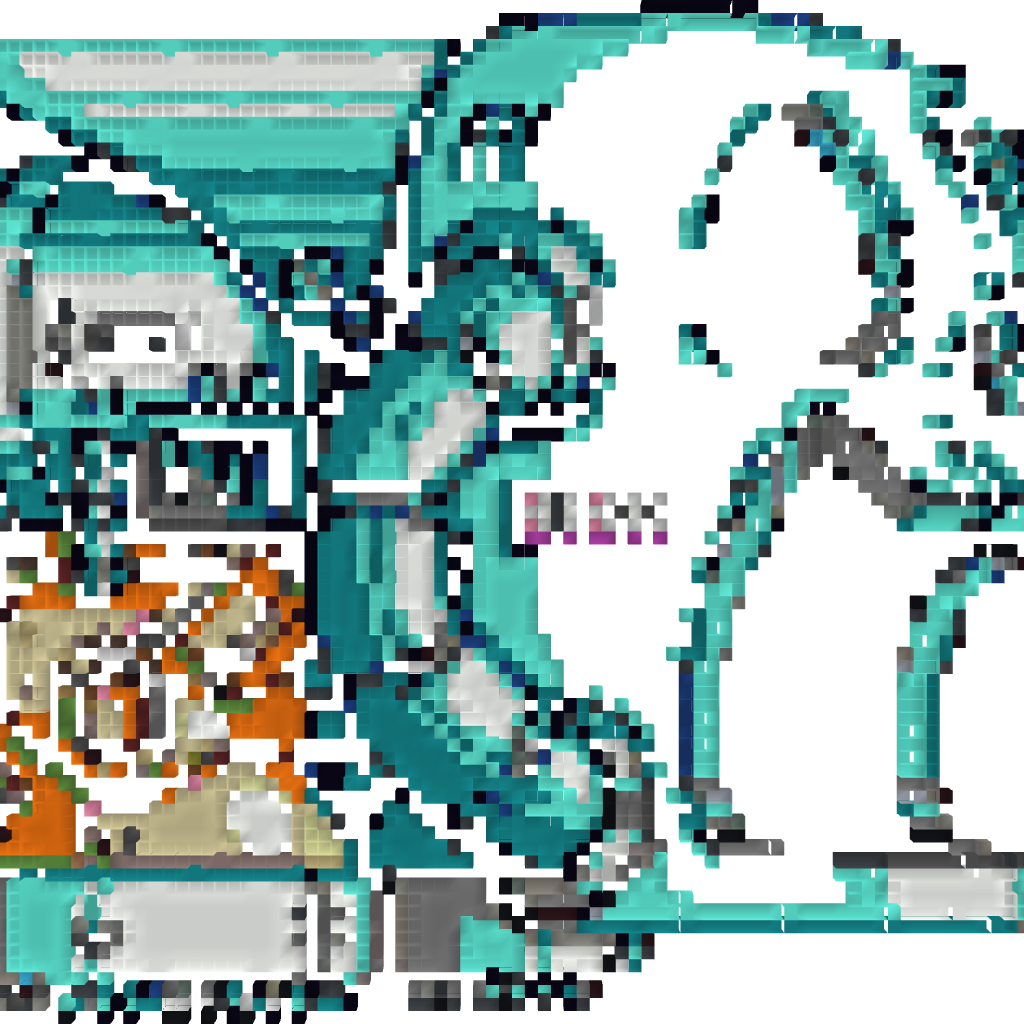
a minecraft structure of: Wily Machine #4 (ErnieCIII)